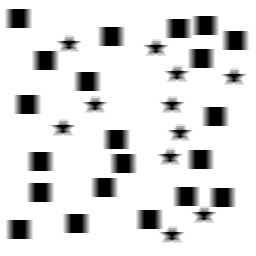
Squares: 21
Triangles: 0
Stars: 11
Total shapes: 32